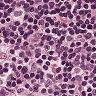
Metastatic tissue present: no